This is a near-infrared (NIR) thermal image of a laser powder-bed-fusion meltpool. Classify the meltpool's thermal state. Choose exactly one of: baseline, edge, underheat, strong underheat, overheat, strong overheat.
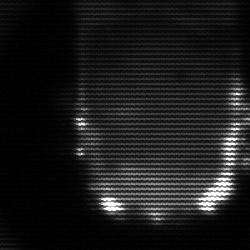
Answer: baseline